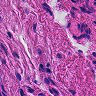
Metastatic tissue present: no